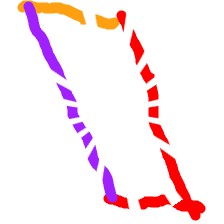
Shape: parallelogram